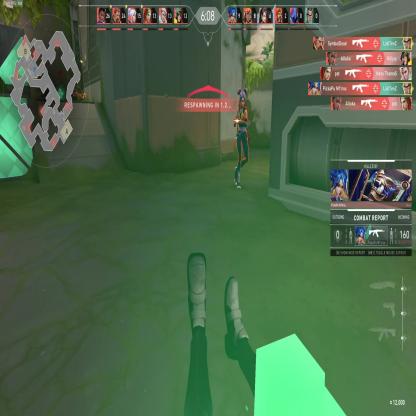
Label: enemy